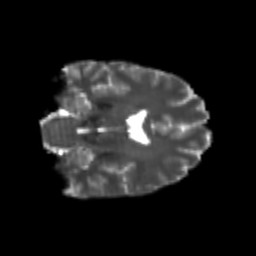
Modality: T2w
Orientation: coronal
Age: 23
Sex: female
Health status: healthy
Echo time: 0.074 s